Question: I'm tried demo source code from <URL> it's working fine.

'''
help, markdown, card weather, layout carousel
'''
I need to update new input like above.
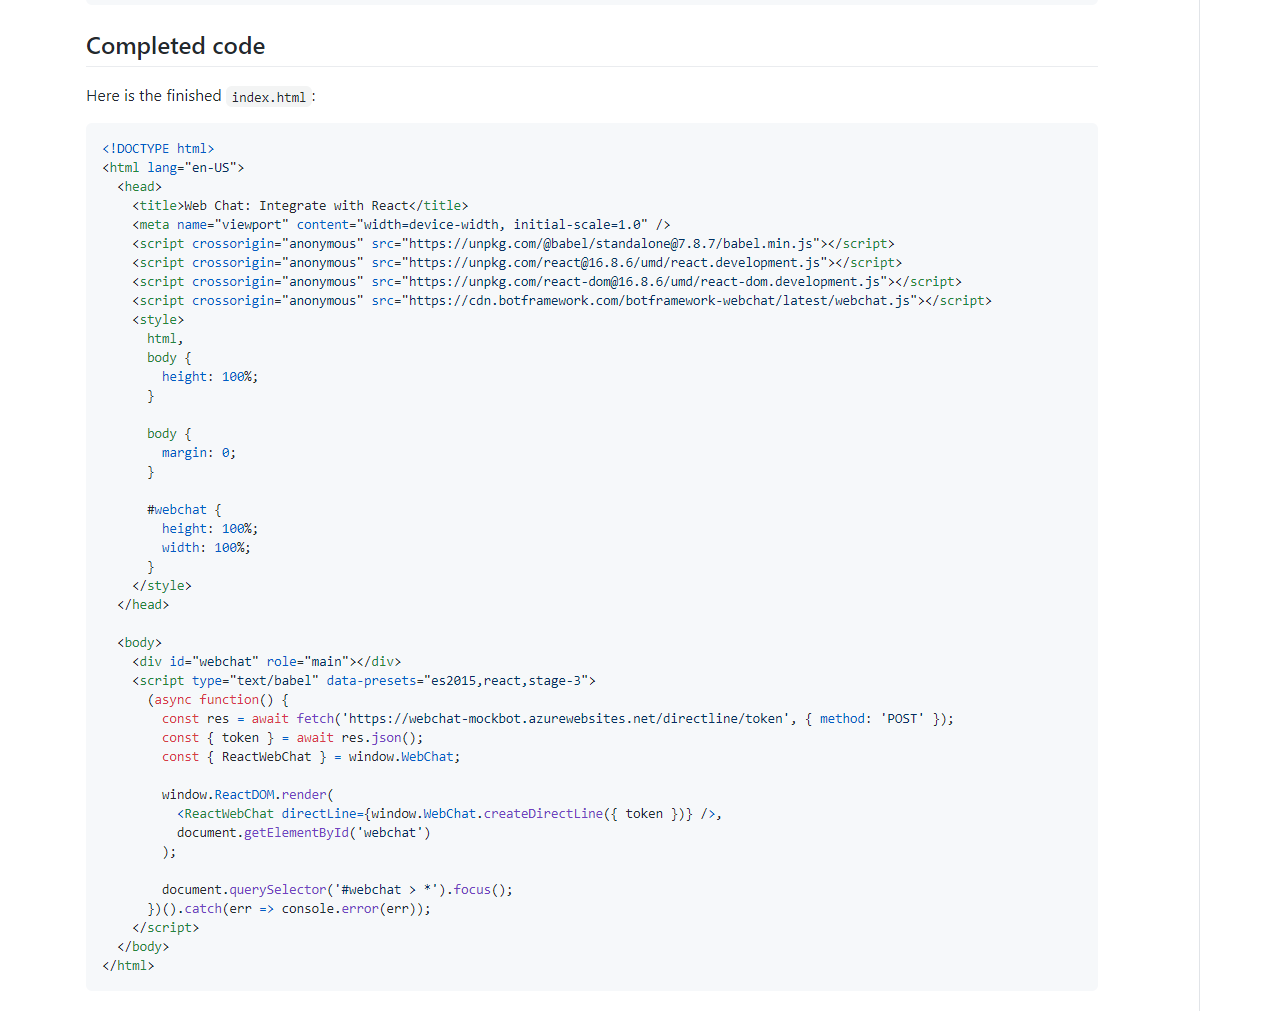
Answer: is a web-based chat-client for chatbots developed with the Bot Framework V4 SDK. It like Facebook messenger and helps to exchanges messages (spoken or text) with the chatbot. It does not contains the actual bot-logic.
You could start with modifying one of the chatbot samples provided by the team. The SDK supports multiple languages. There should be one of your liking.
I know there should be code in an answer but in this case I don't know what to show. My suggestion to you would be to start with documentation from the Bot Framework SDK team.
Quickstart Javascript: <URL>